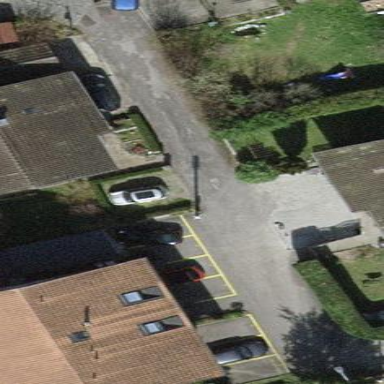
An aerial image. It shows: Street-side parking area.